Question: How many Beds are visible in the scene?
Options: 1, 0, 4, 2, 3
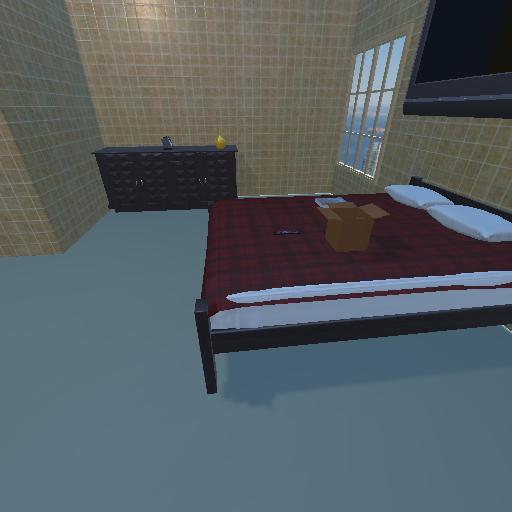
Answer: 1